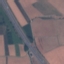
Land use / land cover: Highway